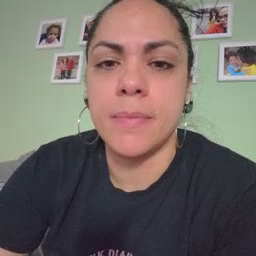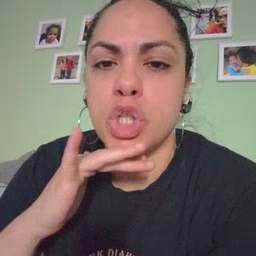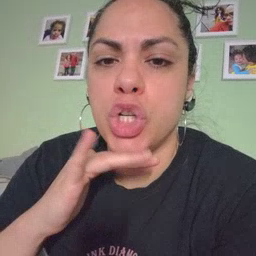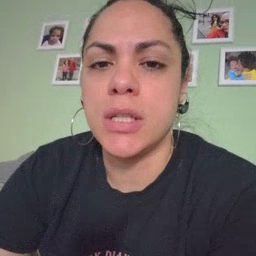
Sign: dirty